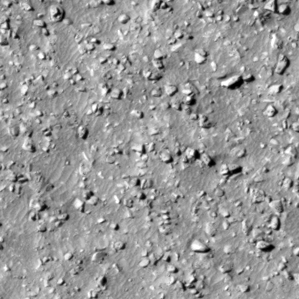
Label: non_frost